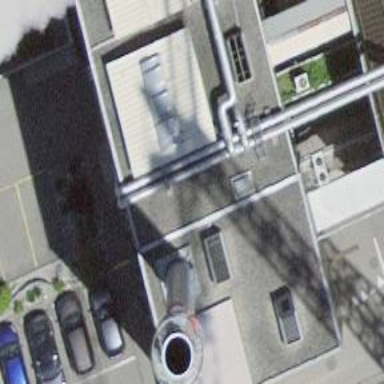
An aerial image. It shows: Chimney that is man-made.